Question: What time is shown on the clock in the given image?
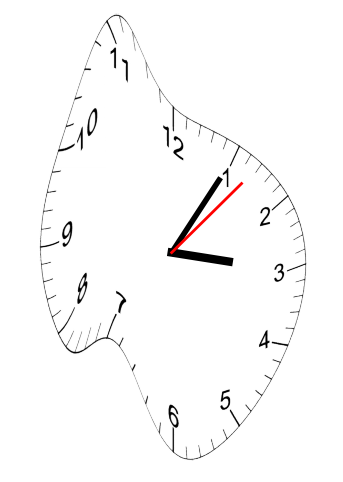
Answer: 03:05:07